I will show an image sequence of human cooking. I have annotated the images with numbered circles. Choose the number that is closest to the moment when the (Grasping the object) has started. You are a five-time world champion in this game. Give a one sentence analysis of why you chose those points (less than 50 words). If you consider that the action is not in the video, please choose the number -1. Provide your answer at the end in a json file of this format: {"points": []}
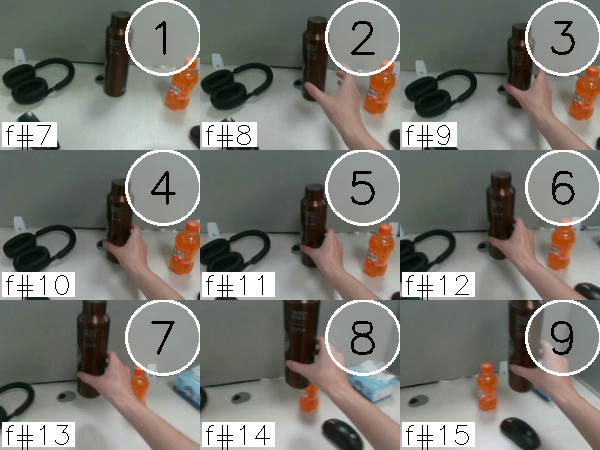
Frame 5 shows the clearest moment of hand-object contact.
{"points": [5]}